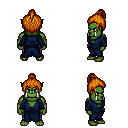
a pixel art fantasy rpg character, male body template, orc, green skin, blue robe, metal pants, dark blonde short topknot hairstyle, four views (front, back, left, right), 2x2 character sprite sheet, small pixel art, hard edges, no anti-aliasing